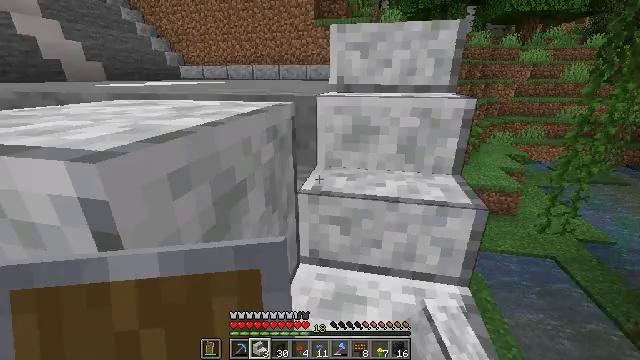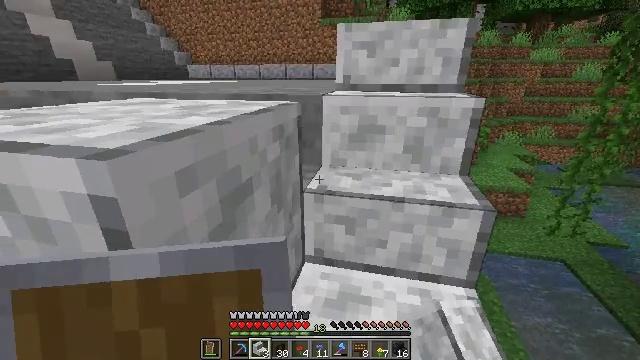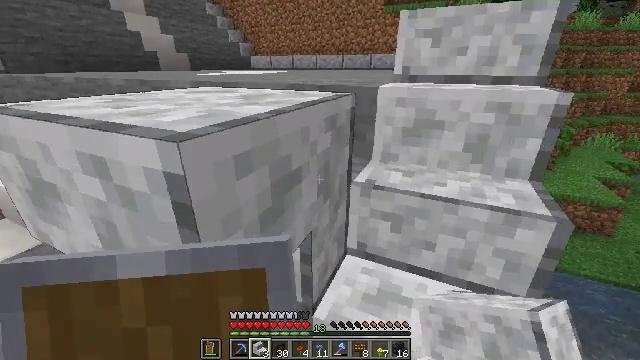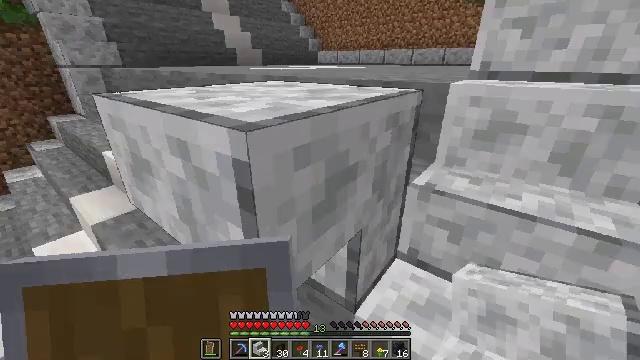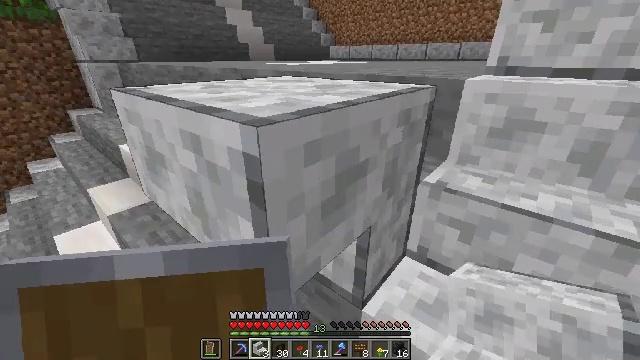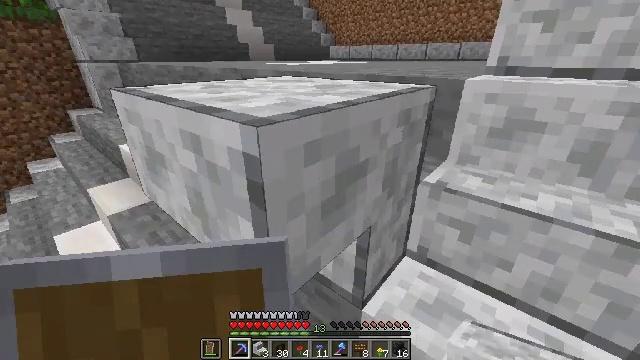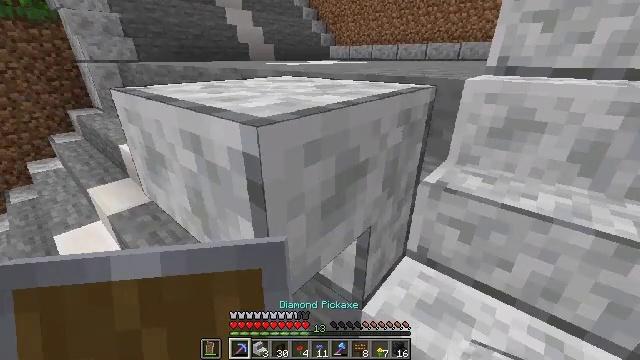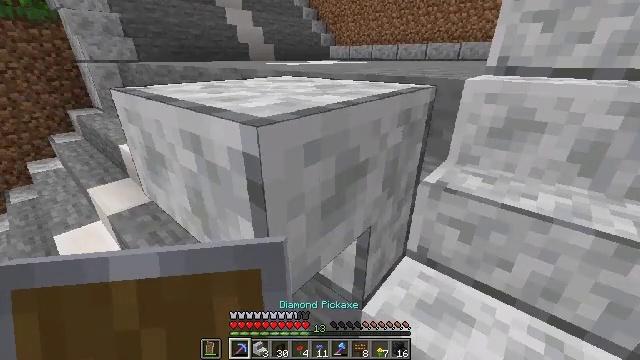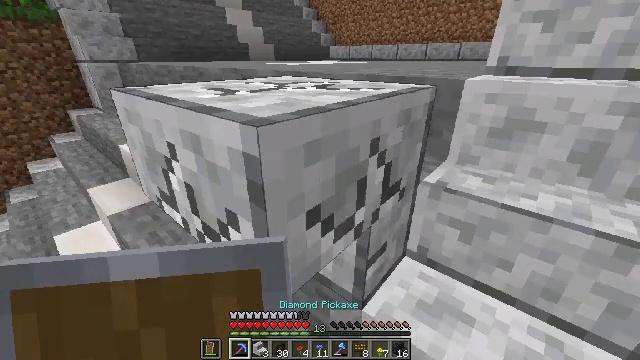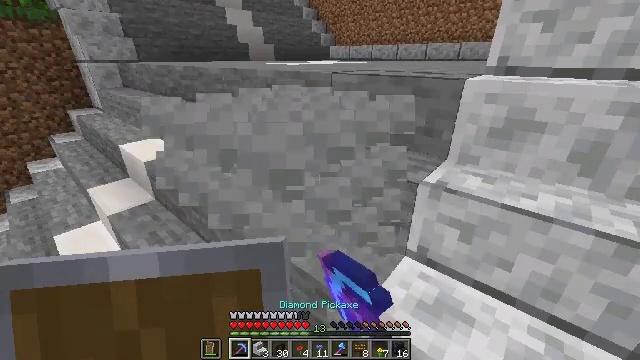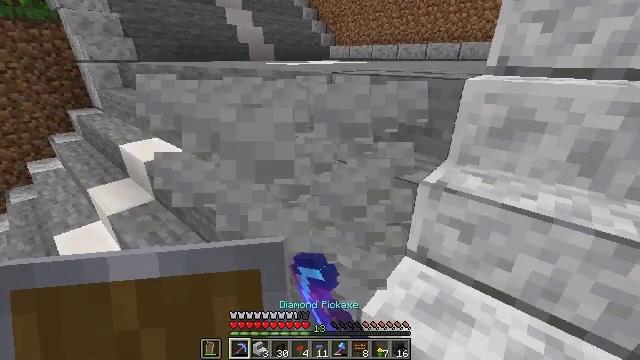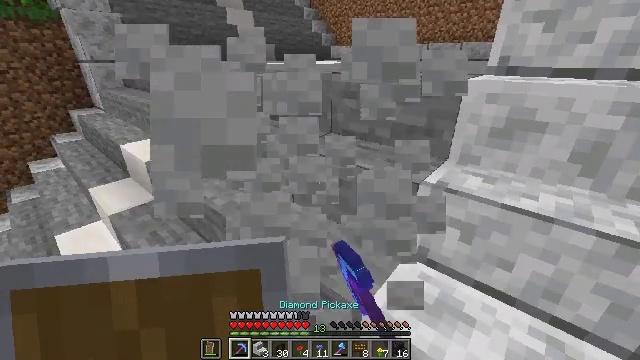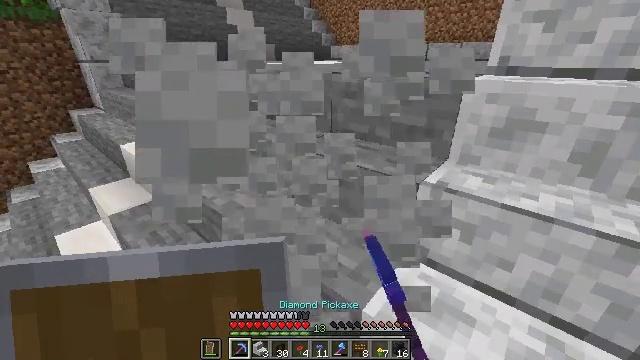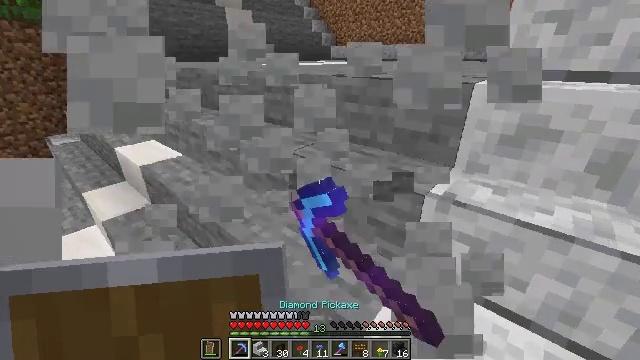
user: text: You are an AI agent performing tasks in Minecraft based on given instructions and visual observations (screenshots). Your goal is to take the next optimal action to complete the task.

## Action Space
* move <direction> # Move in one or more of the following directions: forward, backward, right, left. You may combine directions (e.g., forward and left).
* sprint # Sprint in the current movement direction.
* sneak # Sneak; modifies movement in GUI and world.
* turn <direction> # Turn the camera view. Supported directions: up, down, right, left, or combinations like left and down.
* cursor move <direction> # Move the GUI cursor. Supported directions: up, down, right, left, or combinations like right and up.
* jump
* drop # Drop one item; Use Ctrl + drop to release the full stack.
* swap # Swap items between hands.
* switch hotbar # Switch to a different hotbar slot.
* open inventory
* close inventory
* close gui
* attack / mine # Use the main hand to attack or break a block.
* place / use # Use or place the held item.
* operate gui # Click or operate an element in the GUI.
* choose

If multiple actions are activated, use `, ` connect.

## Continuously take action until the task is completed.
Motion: motion action
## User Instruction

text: Smash the polished diorite stairs to recycle materials.
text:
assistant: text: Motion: turn left
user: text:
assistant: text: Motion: turn left and down
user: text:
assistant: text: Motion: turn left
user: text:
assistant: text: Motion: turn left
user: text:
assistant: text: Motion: switch to hotbar 1
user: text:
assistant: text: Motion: switch to hotbar 1
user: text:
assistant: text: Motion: switch to hotbar 1
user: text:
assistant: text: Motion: attack / mine
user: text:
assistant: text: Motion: attack / mine
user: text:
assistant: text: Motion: attack / mine
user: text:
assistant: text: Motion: attack / mine
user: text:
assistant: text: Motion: attack / mine
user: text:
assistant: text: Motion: move forward, attack / mine
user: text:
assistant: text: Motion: no_op